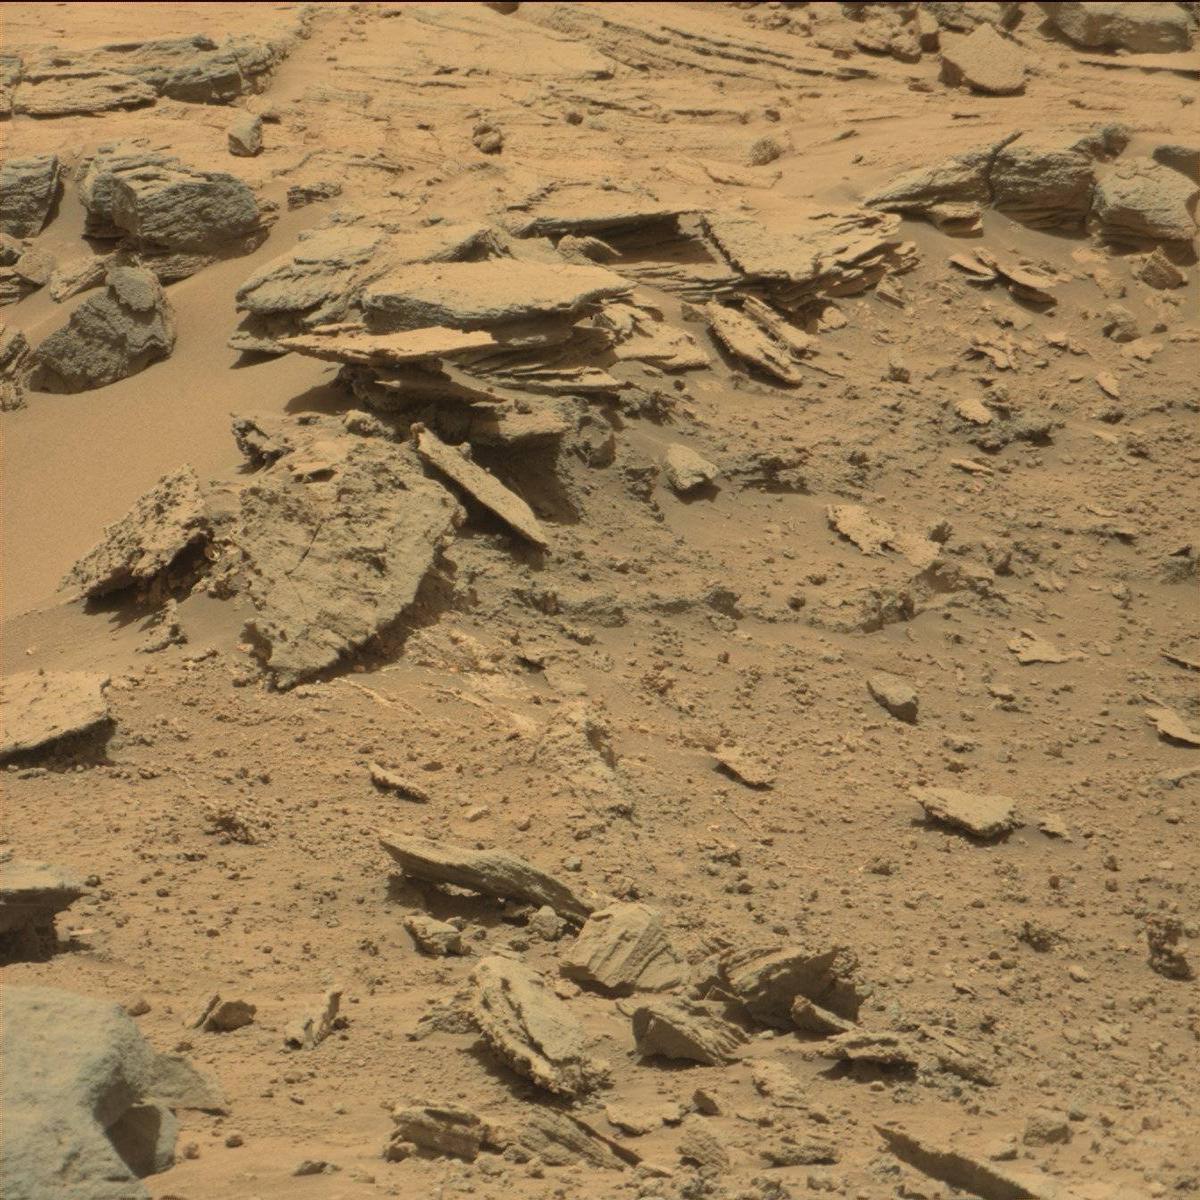
Terrain classes present: Bedrock, Sand / Soil